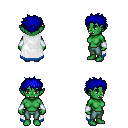
a pixel art fantasy rpg character, female body template, orc, green skin, white trimmed cape, teal pants, blue bedhead hairstyle, white cloth bracers, four views (front, back, left, right), 2x2 character sprite sheet, small pixel art, hard edges, no anti-aliasing